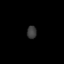
Tissue: lung
Cell type: Endothelial cells
Senescence score: 0.6167
Nuclear area (px): 118
Mean DAPI intensity: 60.11